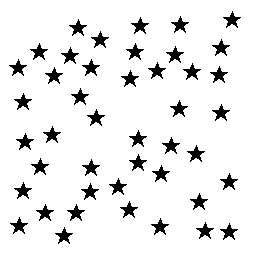
Squares: 0
Triangles: 0
Stars: 44
Total shapes: 44